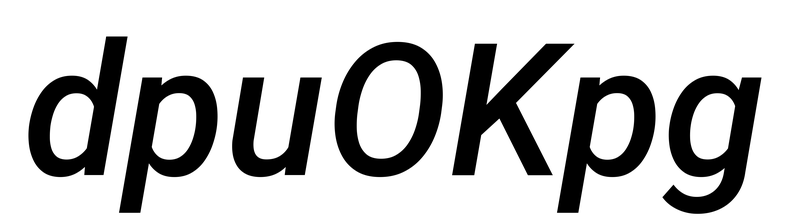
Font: Roboto-Italic_Medium_Italic